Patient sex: F
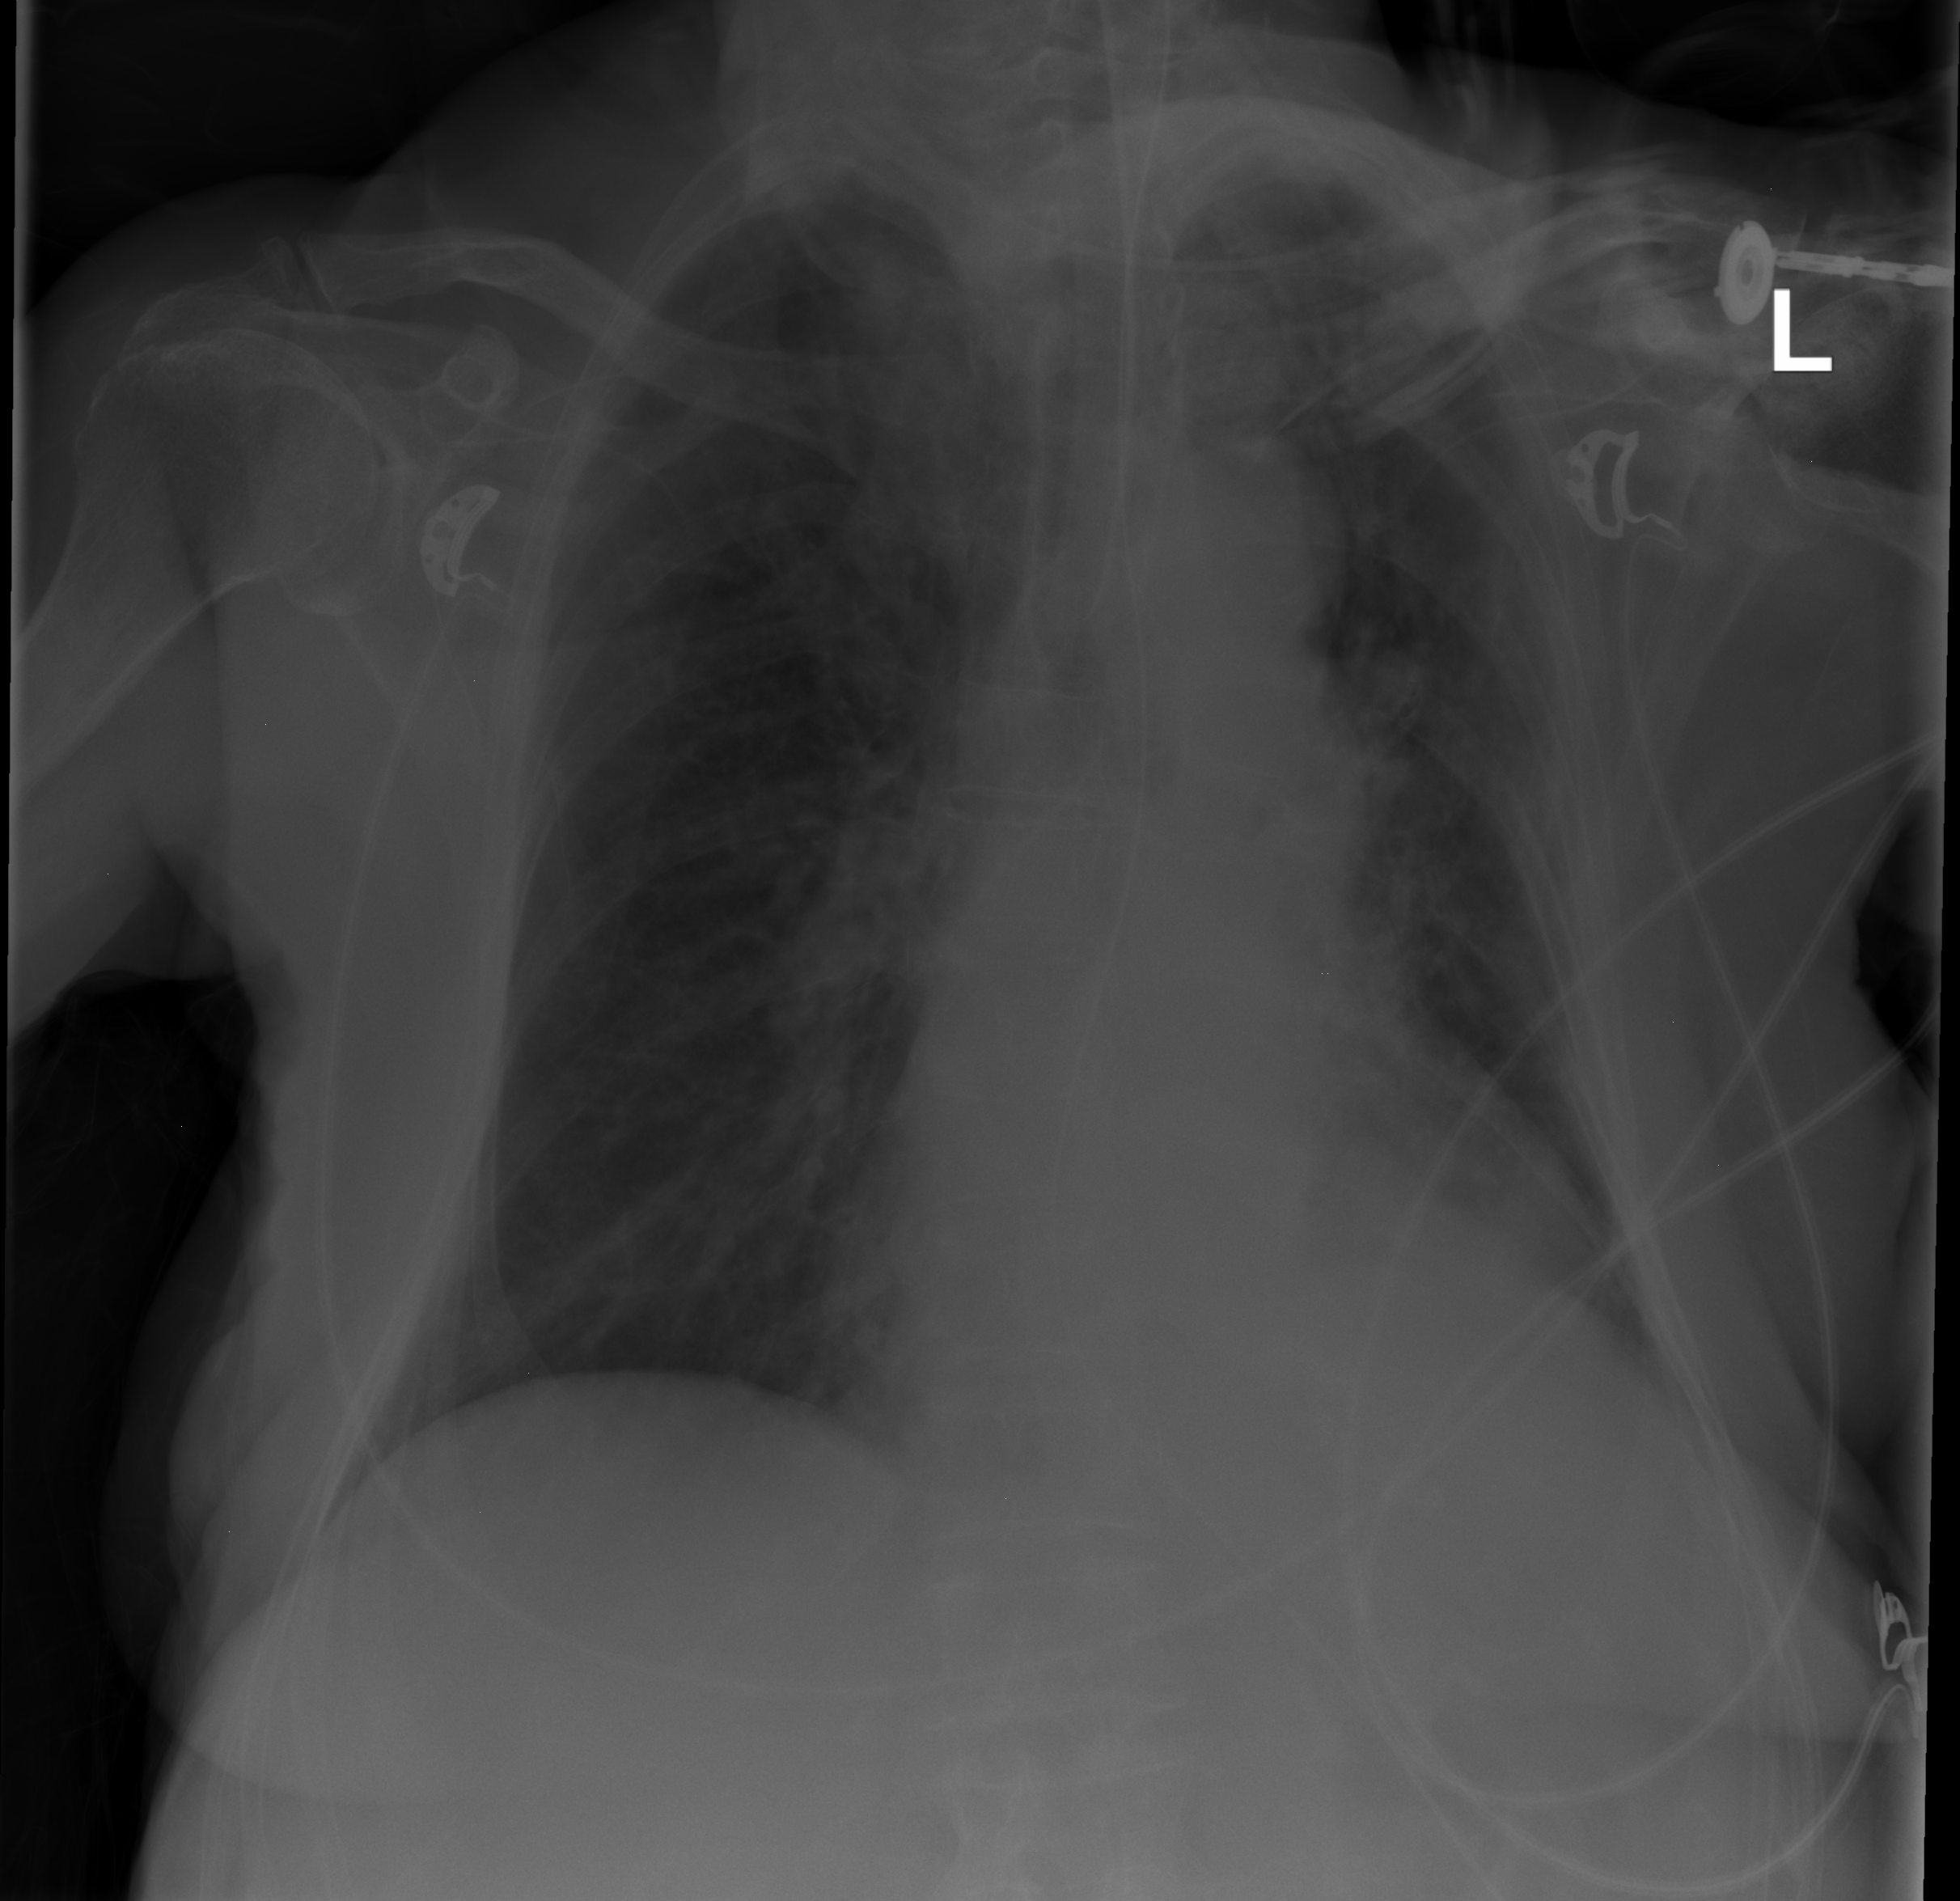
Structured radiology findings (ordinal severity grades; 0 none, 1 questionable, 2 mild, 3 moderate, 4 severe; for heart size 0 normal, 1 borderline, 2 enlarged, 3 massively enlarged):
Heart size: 0
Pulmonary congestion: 2
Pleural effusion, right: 0
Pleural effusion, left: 2
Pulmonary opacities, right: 1
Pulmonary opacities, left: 0
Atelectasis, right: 0
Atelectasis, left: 0